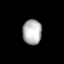
Tissue: lung
Cell type: Epithelial cells
Senescence score: 0.2266
Nuclear area (px): 467
Mean DAPI intensity: 180.096